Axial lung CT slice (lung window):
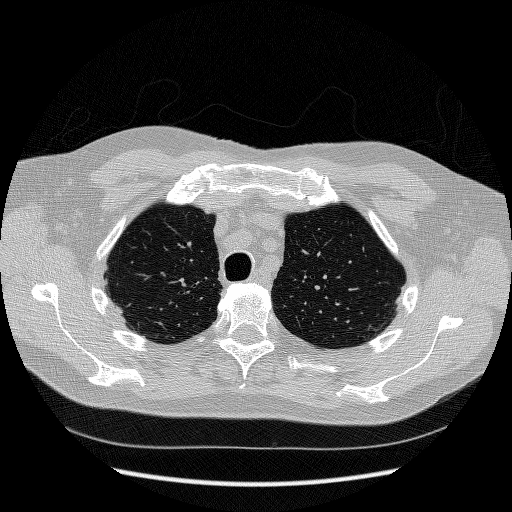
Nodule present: no